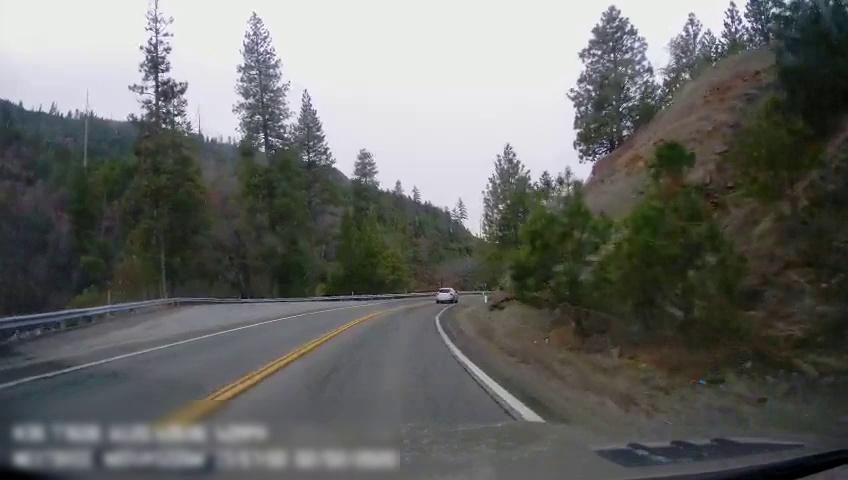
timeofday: Day
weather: Cloudy
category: Drivable Space
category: Vehicles | Car
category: Lanes | Current Lane
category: Lanes | Current Lane
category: Lanes | Opposite Lane